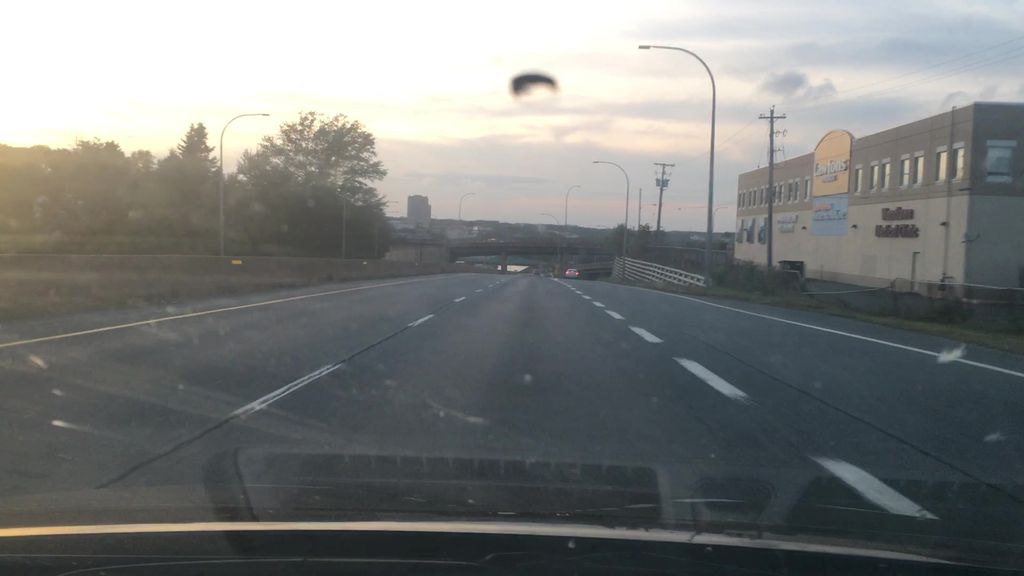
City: halifax